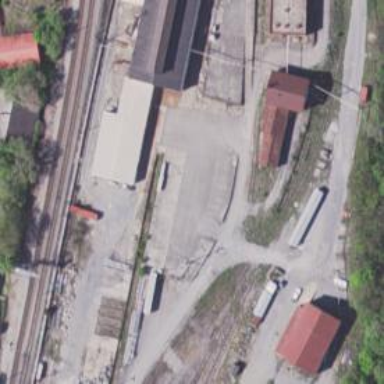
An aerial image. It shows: Yard used for service near light rail railway.